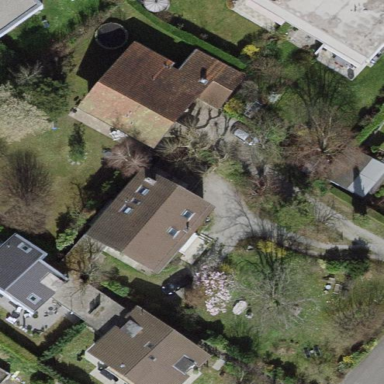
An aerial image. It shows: Garden enclosed by fence.